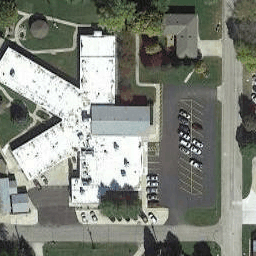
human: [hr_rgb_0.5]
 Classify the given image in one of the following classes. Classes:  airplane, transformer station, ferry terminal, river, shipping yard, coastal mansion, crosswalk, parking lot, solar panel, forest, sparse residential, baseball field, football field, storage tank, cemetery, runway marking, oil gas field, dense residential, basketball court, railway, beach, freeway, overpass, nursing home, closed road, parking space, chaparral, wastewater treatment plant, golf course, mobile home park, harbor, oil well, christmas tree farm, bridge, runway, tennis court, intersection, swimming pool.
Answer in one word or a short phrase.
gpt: nursing home